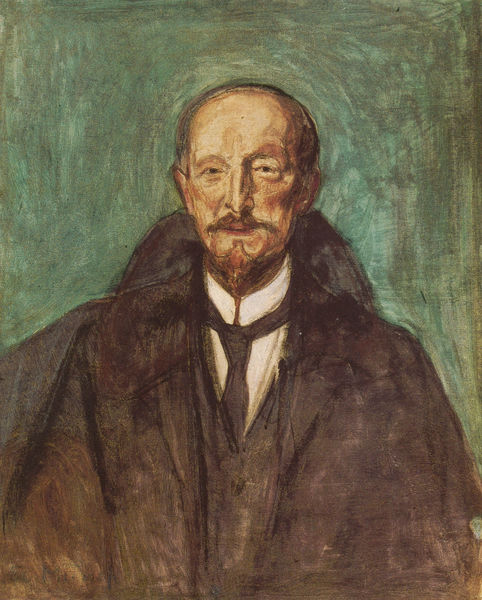
Titel: Portrait Albert Kollmann
Künstler: Edvard Munch
Standort: Zürich.
Institution: Kunsthaus
Schlagwörter: dunkel, gemälde, kopf, mann, schatten, umhang, weiß, grün, braun, grau, hell, licht, mund, nase, ohr, schwarz, blick, flächig, malerei, anzug, bart, hemd, augen, falten, gesicht, kragen, bildnis, herr, portrait, porträt, öl, auge, mantel, kinn, ohren, lächeln, fläche, schnäuzer, krawatte, glatze, kinnbart, weste, lachen, pinselduktus, lustig, schnautzer, spitzbart, kravatte, schattiert, schlips, nett, mittig, pellerine, hemdskragen, hochgestellter kragen